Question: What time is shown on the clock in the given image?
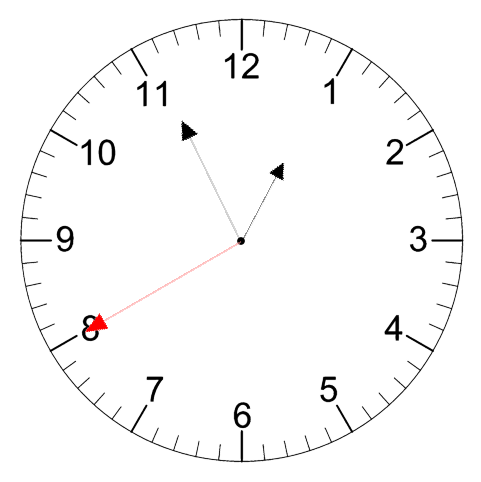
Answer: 12:55:40